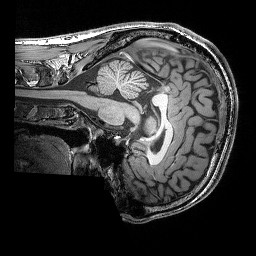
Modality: T1w
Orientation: sagittal
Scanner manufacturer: siemens
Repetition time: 2.25 s
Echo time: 0.00418 s